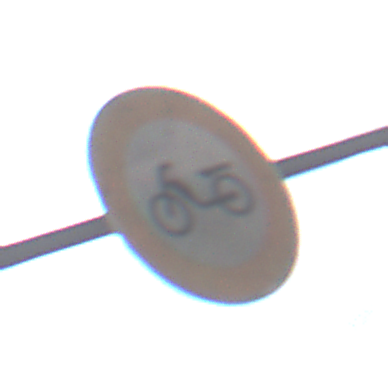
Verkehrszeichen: VerbotMofas
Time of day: MorningAfternoon
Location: Roofed (Urban)
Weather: PartlyCloudy
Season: NotSpecified
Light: Natural